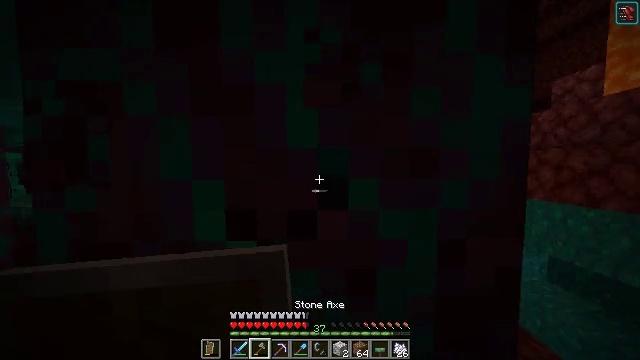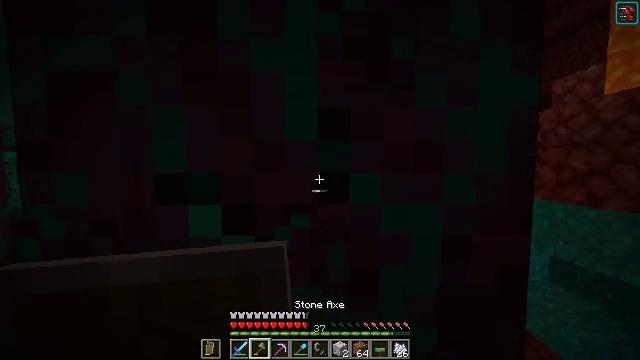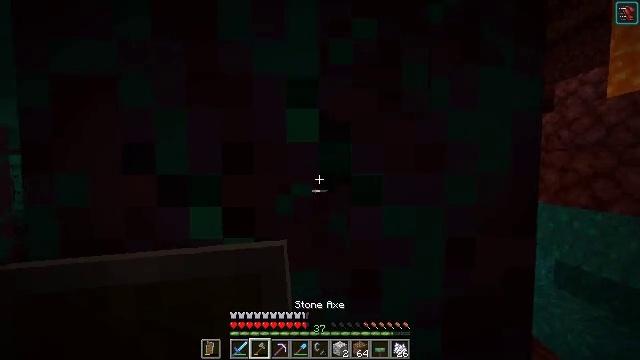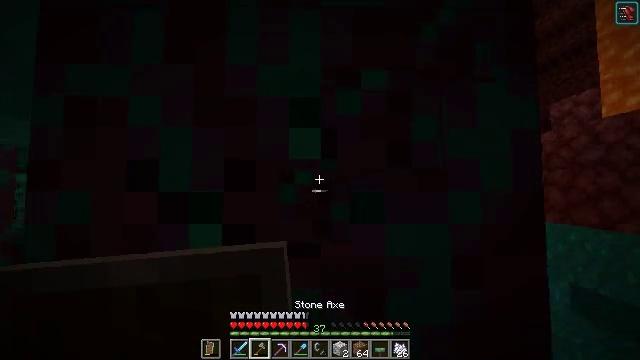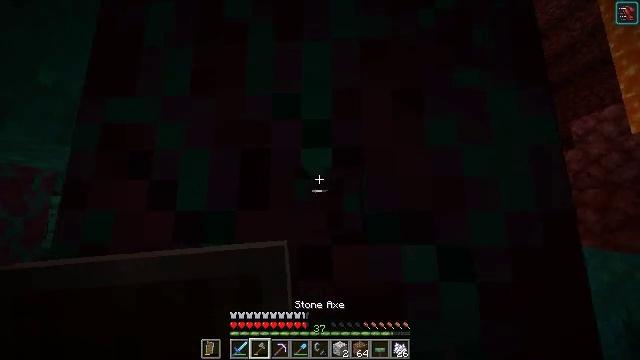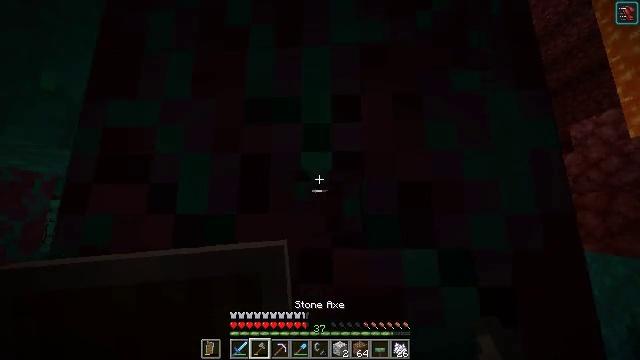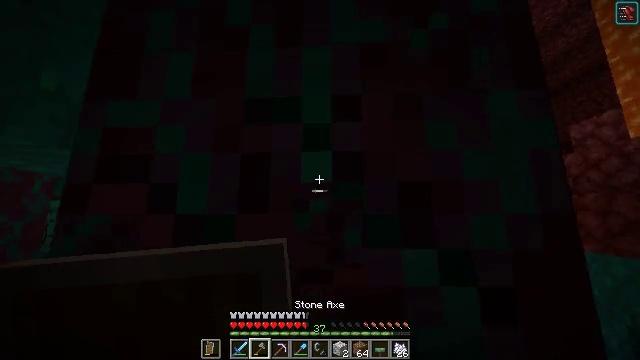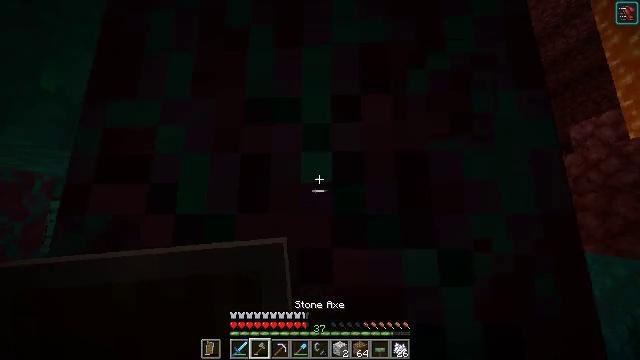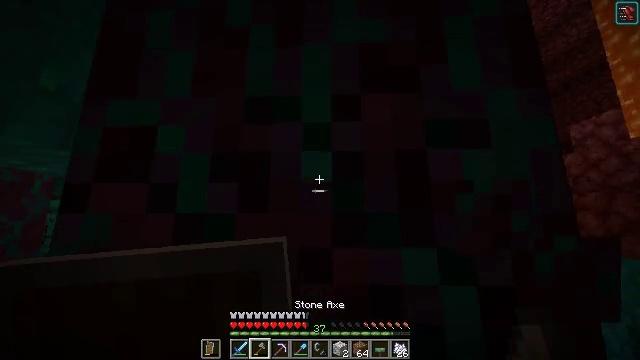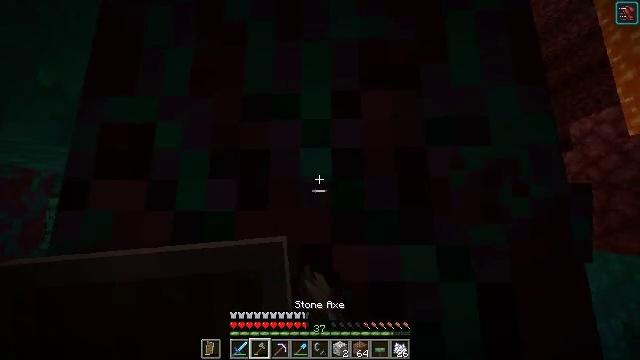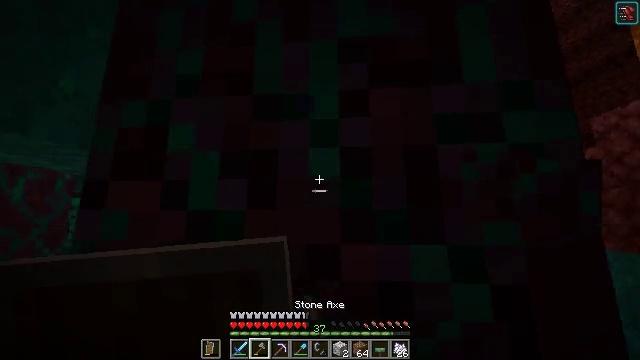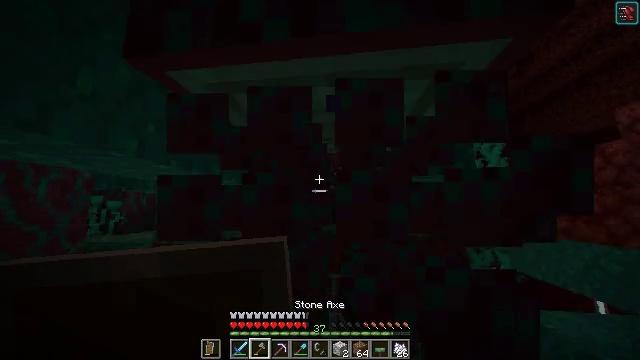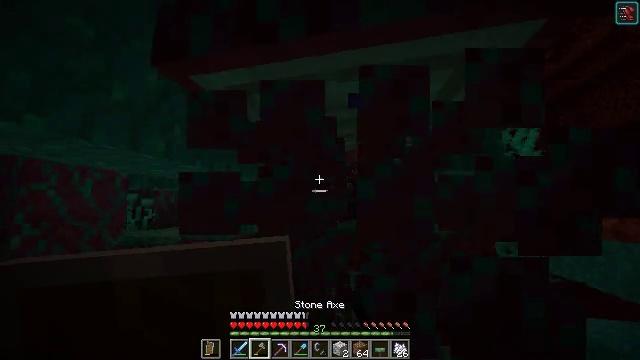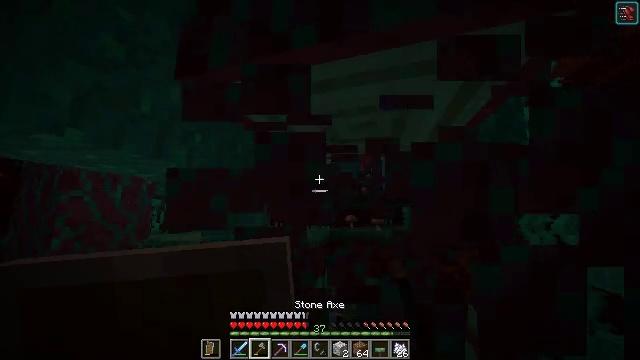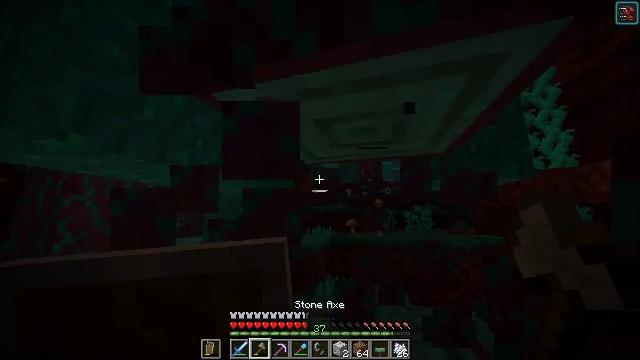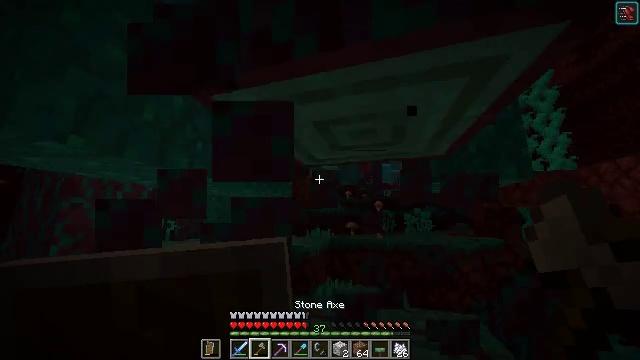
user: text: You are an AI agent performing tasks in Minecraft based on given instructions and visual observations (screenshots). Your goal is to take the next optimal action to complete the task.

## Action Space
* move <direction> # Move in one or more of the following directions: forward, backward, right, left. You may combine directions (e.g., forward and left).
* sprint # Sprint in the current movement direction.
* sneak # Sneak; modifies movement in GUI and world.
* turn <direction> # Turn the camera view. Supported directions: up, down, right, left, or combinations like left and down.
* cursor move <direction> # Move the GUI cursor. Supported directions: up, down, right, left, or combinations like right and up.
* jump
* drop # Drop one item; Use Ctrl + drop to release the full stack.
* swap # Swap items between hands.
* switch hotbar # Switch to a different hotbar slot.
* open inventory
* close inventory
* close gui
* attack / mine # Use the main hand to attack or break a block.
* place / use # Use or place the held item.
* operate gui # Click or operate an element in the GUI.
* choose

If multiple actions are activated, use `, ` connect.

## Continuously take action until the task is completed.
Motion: motion action
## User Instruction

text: Collect warped stem for crafting.
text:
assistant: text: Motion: attack / mine
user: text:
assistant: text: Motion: attack / mine
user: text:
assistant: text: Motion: turn up, attack / mine
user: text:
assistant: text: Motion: turn left and up, attack / mine
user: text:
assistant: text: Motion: turn up, attack / mine
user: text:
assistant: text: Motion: attack / mine
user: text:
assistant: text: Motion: attack / mine
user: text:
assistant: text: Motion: attack / mine
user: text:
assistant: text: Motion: attack / mine
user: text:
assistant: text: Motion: turn left, attack / mine
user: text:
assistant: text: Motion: turn left, attack / mine
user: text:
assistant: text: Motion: turn left, attack / mine
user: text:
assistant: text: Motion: turn left and up, attack / mine
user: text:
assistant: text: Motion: turn up, attack / mine
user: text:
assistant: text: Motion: attack / mine
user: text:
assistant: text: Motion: attack / mine
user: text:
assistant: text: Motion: turn up, attack / mine
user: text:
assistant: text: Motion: turn right and up, attack / mine
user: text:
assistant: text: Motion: turn right and up, attack / mine
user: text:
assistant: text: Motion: turn right and up, attack / mine
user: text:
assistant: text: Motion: turn up, attack / mine
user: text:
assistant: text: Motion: attack / mine
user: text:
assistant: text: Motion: attack / mine
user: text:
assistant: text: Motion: attack / mine
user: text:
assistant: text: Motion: attack / mine
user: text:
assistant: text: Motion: move forward, attack / mine
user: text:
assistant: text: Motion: move forward, attack / mine
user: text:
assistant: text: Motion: attack / mine
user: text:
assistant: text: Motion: turn left and up, attack / mine
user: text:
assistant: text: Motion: turn left and up, attack / mine